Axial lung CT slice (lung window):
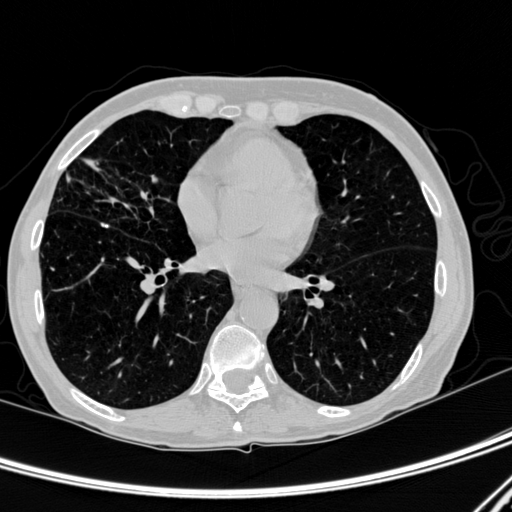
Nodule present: no